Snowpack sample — Rabbit Ears Pass, Jackson County, Colorado, USA (12/17/25, 1:08 PM MST)
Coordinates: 40.387, -106.625
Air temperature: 34 °F
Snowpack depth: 46 cm
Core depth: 30 cm
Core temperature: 24.8 °F
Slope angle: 6°, slope face: 165°
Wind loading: medium
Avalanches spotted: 0
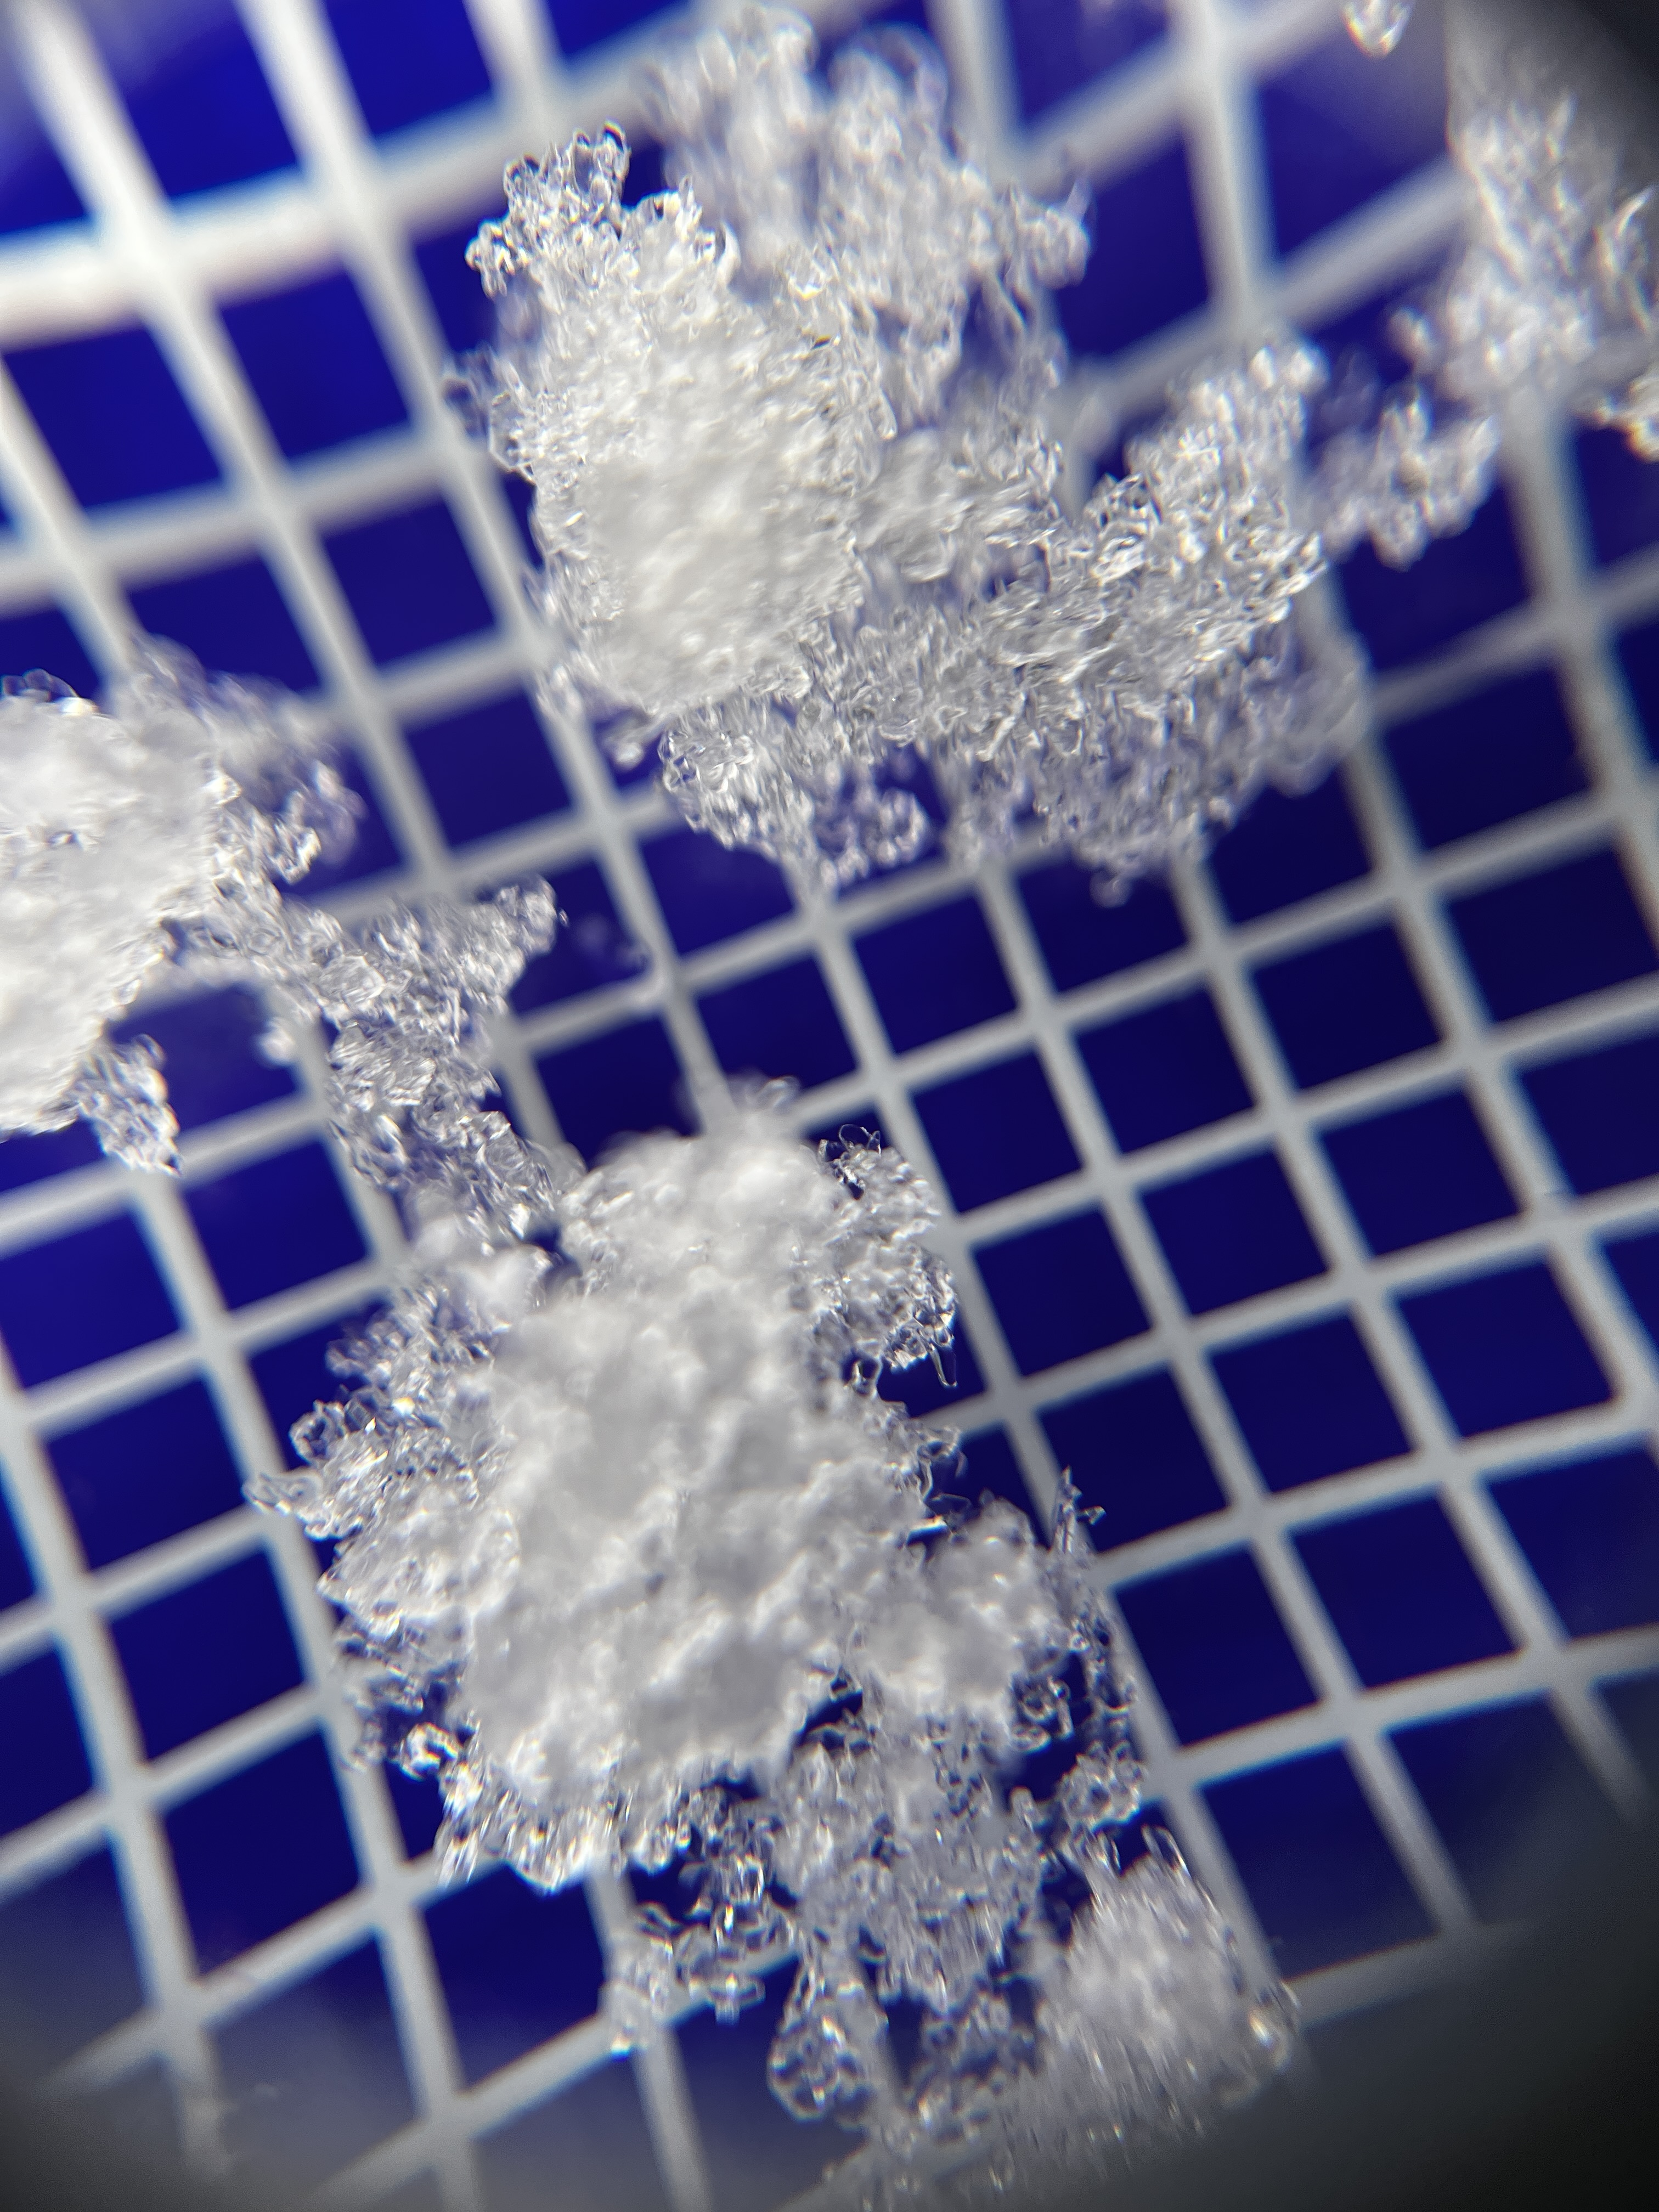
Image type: magnified_profile
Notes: No avalanches spotted nearby, although collected in a meadowy area with minimal risk on this face of the pass.